Question: Hey I want to make a view appear below the last that has been created.
It is showing like this:

I want to make the next view show below the last one, so for each new view added, it shows below. Understand?
Here is my code. The xml file and the java file.
'''
<LinearLayout
xmlns:android="http://schemas.android.com/apk/res/android"
android:layout_width="fill_parent"
android:layout_height="?android:attr/listPreferredItemHeight"
android:id="@+id/linearId"
android:padding="6dip"
>
<ImageView
android:id="@+id/icon"
android:layout_width="wrap_content"
android:layout_height="fill_parent"
android:layout_marginRight="6dip"
android:src="@drawable/icon"
/>
<LinearLayout
android:orientation="vertical"
android:layout_width="0dip" android:layout_weight="1"
android:layout_height="fill_parent"
>
<TextView
android:id="@+id/txt1"
android:layout_width="fill_parent"
android:layout_height="0dip"
android:layout_weight="1"
android:textSize="20sp"
android:gravity="center_vertical"
android:text="My Application"
/>
<TextView
android:id="@+id/txt2"
android:layout_width="fill_parent"
android:layout_height="0dip"
android:layout_weight="1"
android:singleLine="true"
android:ellipsize="marquee"
android:text="Simple application that shows how to use RelativeLayout"
android:textSize="10sp"
/>
</LinearLayout>
</LinearLayout>
'''
'''
public class RatedCalls extends Activity {
private static final String LOG_TAG = "RatedCalls";
private TableLayout table;
private CallDataHelper cdh;
private TableRow row;
private TableRow row2;
public void onCreate(Bundle savedInstanceState) {
super.onCreate(savedInstanceState);
setContentView(R.layout.listitem);
Log.i(LOG_TAG, "calling from onCreate()");
cdh = new CallDataHelper(this);
startService(new Intent(this, RatedCallsService.class));
Log.i(LOG_TAG, "Service called.");
Log.i(LOG_TAG, "before call fillList");
List<String> ratedCalls = new ArrayList<String>();
ratedCalls = this.cdh.selectTopCalls();
LayoutInflater inflater = (LayoutInflater) this
.getSystemService(Context.LAYOUT_INFLATER_SERVICE);
LinearLayout ll = (LinearLayout) this.findViewById(R.id.linearId);
for (int i = 0; i < 1; i++) {
View item = inflater.inflate(R.layout.listitem, null);
TextView x = (TextView) item.findViewById(R.id.txt1);
x.setText(ratedCalls.get(0));
TextView ht = (TextView) item.findViewById(R.id.txt2);
ht.setText(ratedCalls.get(1));
ll.addView(item, ViewGroup.LayoutParams.WRAP_CONTENT);
}
}
'''
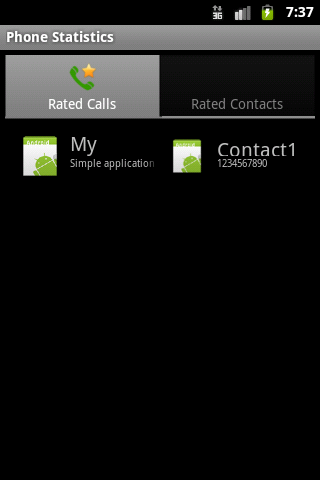
Answer: To work so you need to create two different xml for each inflater
In your layout folder,new xml
'''
<?xml version="1.0" encoding="utf-8"?>
<LinearLayout xmlns:android="http://schemas.android.com/apk/res/android"
android:layout_width="fill_parent"
android:layout_height="fill_parent">
<ImageView
android:id="@+id/icon"
android:layout_width="wrap_content"
android:layout_height="wrap_content"
android:layout_marginRight="6dip"
android:src="@drawable/icon"
/>
<TextView
android:id="@+id/txt1"
android:layout_width="fill_parent"
android:layout_height="wrap_content"
android:layout_weight="1"
android:textSize="20sp"
android:gravity="center_vertical"
android:text="My Application"
/>
<TextView
android:id="@+id/txt2"
android:layout_width="fill_parent"
android:layout_height="wrap_content"
android:layout_weight="1"
android:singleLine="true"
android:ellipsize="marquee"
android:text="Simple application that shows how to use RelativeLayout"
android:textSize="10sp"
/>
</LinearLayout>
'''
Then your
'''
<LinearLayout
xmlns:android="http://schemas.android.com/apk/res/android"
android:layout_width="fill_parent"
android:layout_height="wrap_content"
android:id="@+id/linearId"
android:orientation="vertical"
>
<TextView android:id="@+id/rowCount" android:layout_width="wrap_content"
android:layout_height="wrap_content" ></TextView>
<LinearLayout
android:id="@+id/linearId2"
android:layout_width="fill_parent"
android:layout_height="?android:attr/listPreferredItemHeight"
android:padding="6dip">
</LinearLayout>
</LinearLayout>
'''
Then you can set you like this
'''
private int ELEMENTINEACHROW=2 ;
private int NOOFROW = 4;
@Override
public void onCreate(Bundle savedInstanceState) {
super.onCreate(savedInstanceState);
setContentView(R.layout.main);
LayoutInflater inflater = (LayoutInflater) this.getSystemService(Context.LAYOUT_INFLATER_SERVICE);
LinearLayout ll = (LinearLayout) this.findViewById(R.id.linearId);
for (int j = 0; j < NOOFROW; j++) {
View itemMain = inflater.inflate(R.layout.main, null, false);
TextView rowCount = (TextView) itemMain.findViewById(R.id.rowCount);
rowCount.setText("Row:"+(j+1));
LinearLayout ll2 = (LinearLayout) itemMain.findViewById(R.id.linearId2);
for (int i = 0; i < ELEMENTINEACHROW; i++) {
View item = inflater.inflate(R.layout.main2, null, false);
TextView x = (TextView) item.findViewById(R.id.txt1);
x.setText("test");
TextView ht = (TextView) item.findViewById(R.id.txt2);
ht.setText("good");
ll2.addView(item, ViewGroup.LayoutParams.FILL_PARENT);
}
ll.addView(itemMain, ViewGroup.LayoutParams.FILL_PARENT);
}
}
'''
Hope it give you the idea.